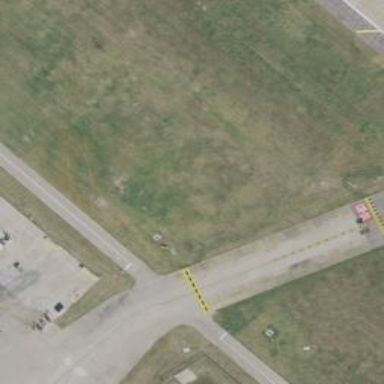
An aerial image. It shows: View of taxiway at the airport.